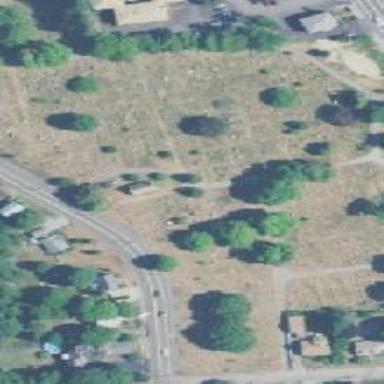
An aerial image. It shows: Cemetery.